Field crop: tomato
Growth stage: 2
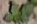
Species: solanum